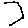
Label: hexagon